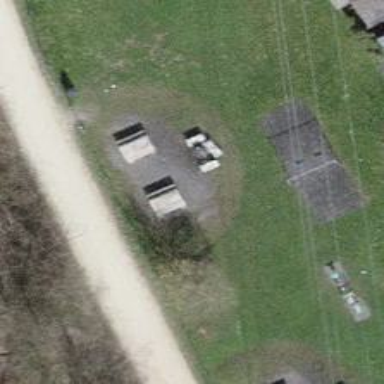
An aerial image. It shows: Picnic table located in leisure land area.